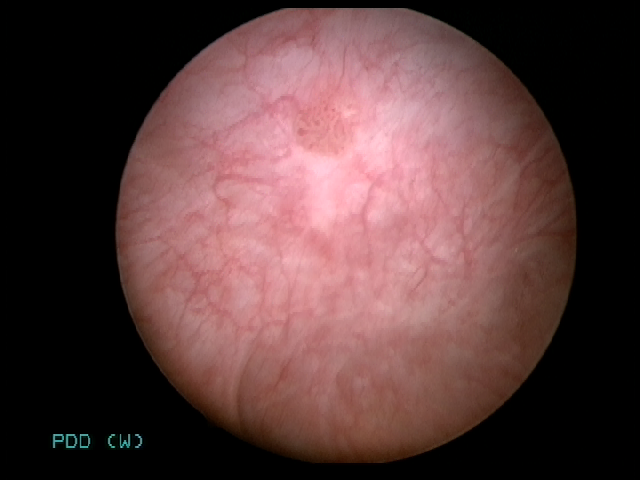
Modality: WLC
Class: Malignant
Subclass: LowGradePapillary
Lesion: Multifocal
Multifocal: 2 to 7
Stage: Ta
Morphology: Papillary
Bladder cancer association: Yes